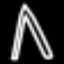
Label: The Eiffel Tower